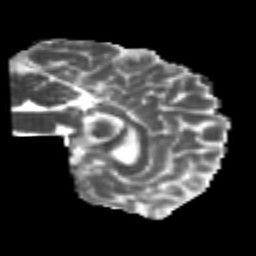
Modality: MD
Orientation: sagittal
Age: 20
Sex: male
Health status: healthy
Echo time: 0.074 s